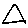
Label: triangle